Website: home-depot
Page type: account-selection
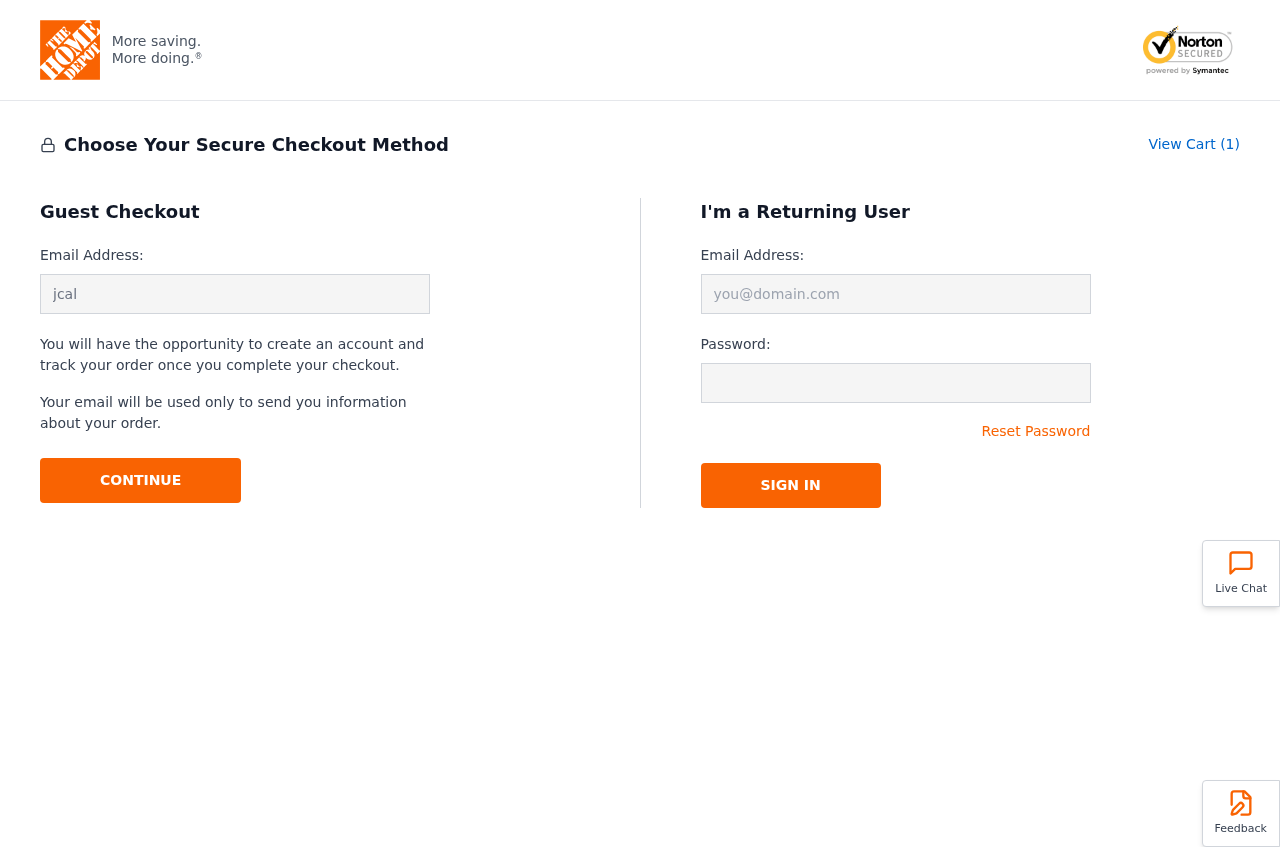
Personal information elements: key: PII_EMAIL
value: jcaldwell@yahoo.com
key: PII_LOGIN_USERNAME
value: jessica2506
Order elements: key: ORDER_NUM_ITEMS
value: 1